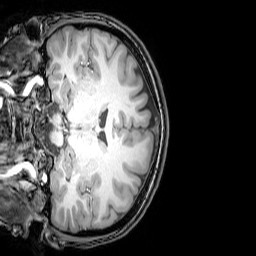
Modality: T1w
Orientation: coronal
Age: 24
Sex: female
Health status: healthy
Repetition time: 0.081 s
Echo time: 0.037 s